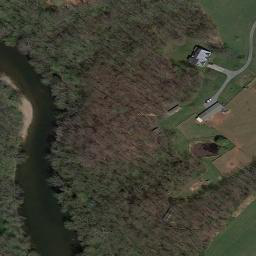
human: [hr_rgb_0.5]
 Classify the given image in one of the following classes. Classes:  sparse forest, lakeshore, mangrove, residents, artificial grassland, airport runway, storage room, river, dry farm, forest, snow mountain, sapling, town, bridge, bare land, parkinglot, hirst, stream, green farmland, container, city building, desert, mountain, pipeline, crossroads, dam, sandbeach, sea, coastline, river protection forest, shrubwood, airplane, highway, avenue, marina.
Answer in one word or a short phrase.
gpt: river